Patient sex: F
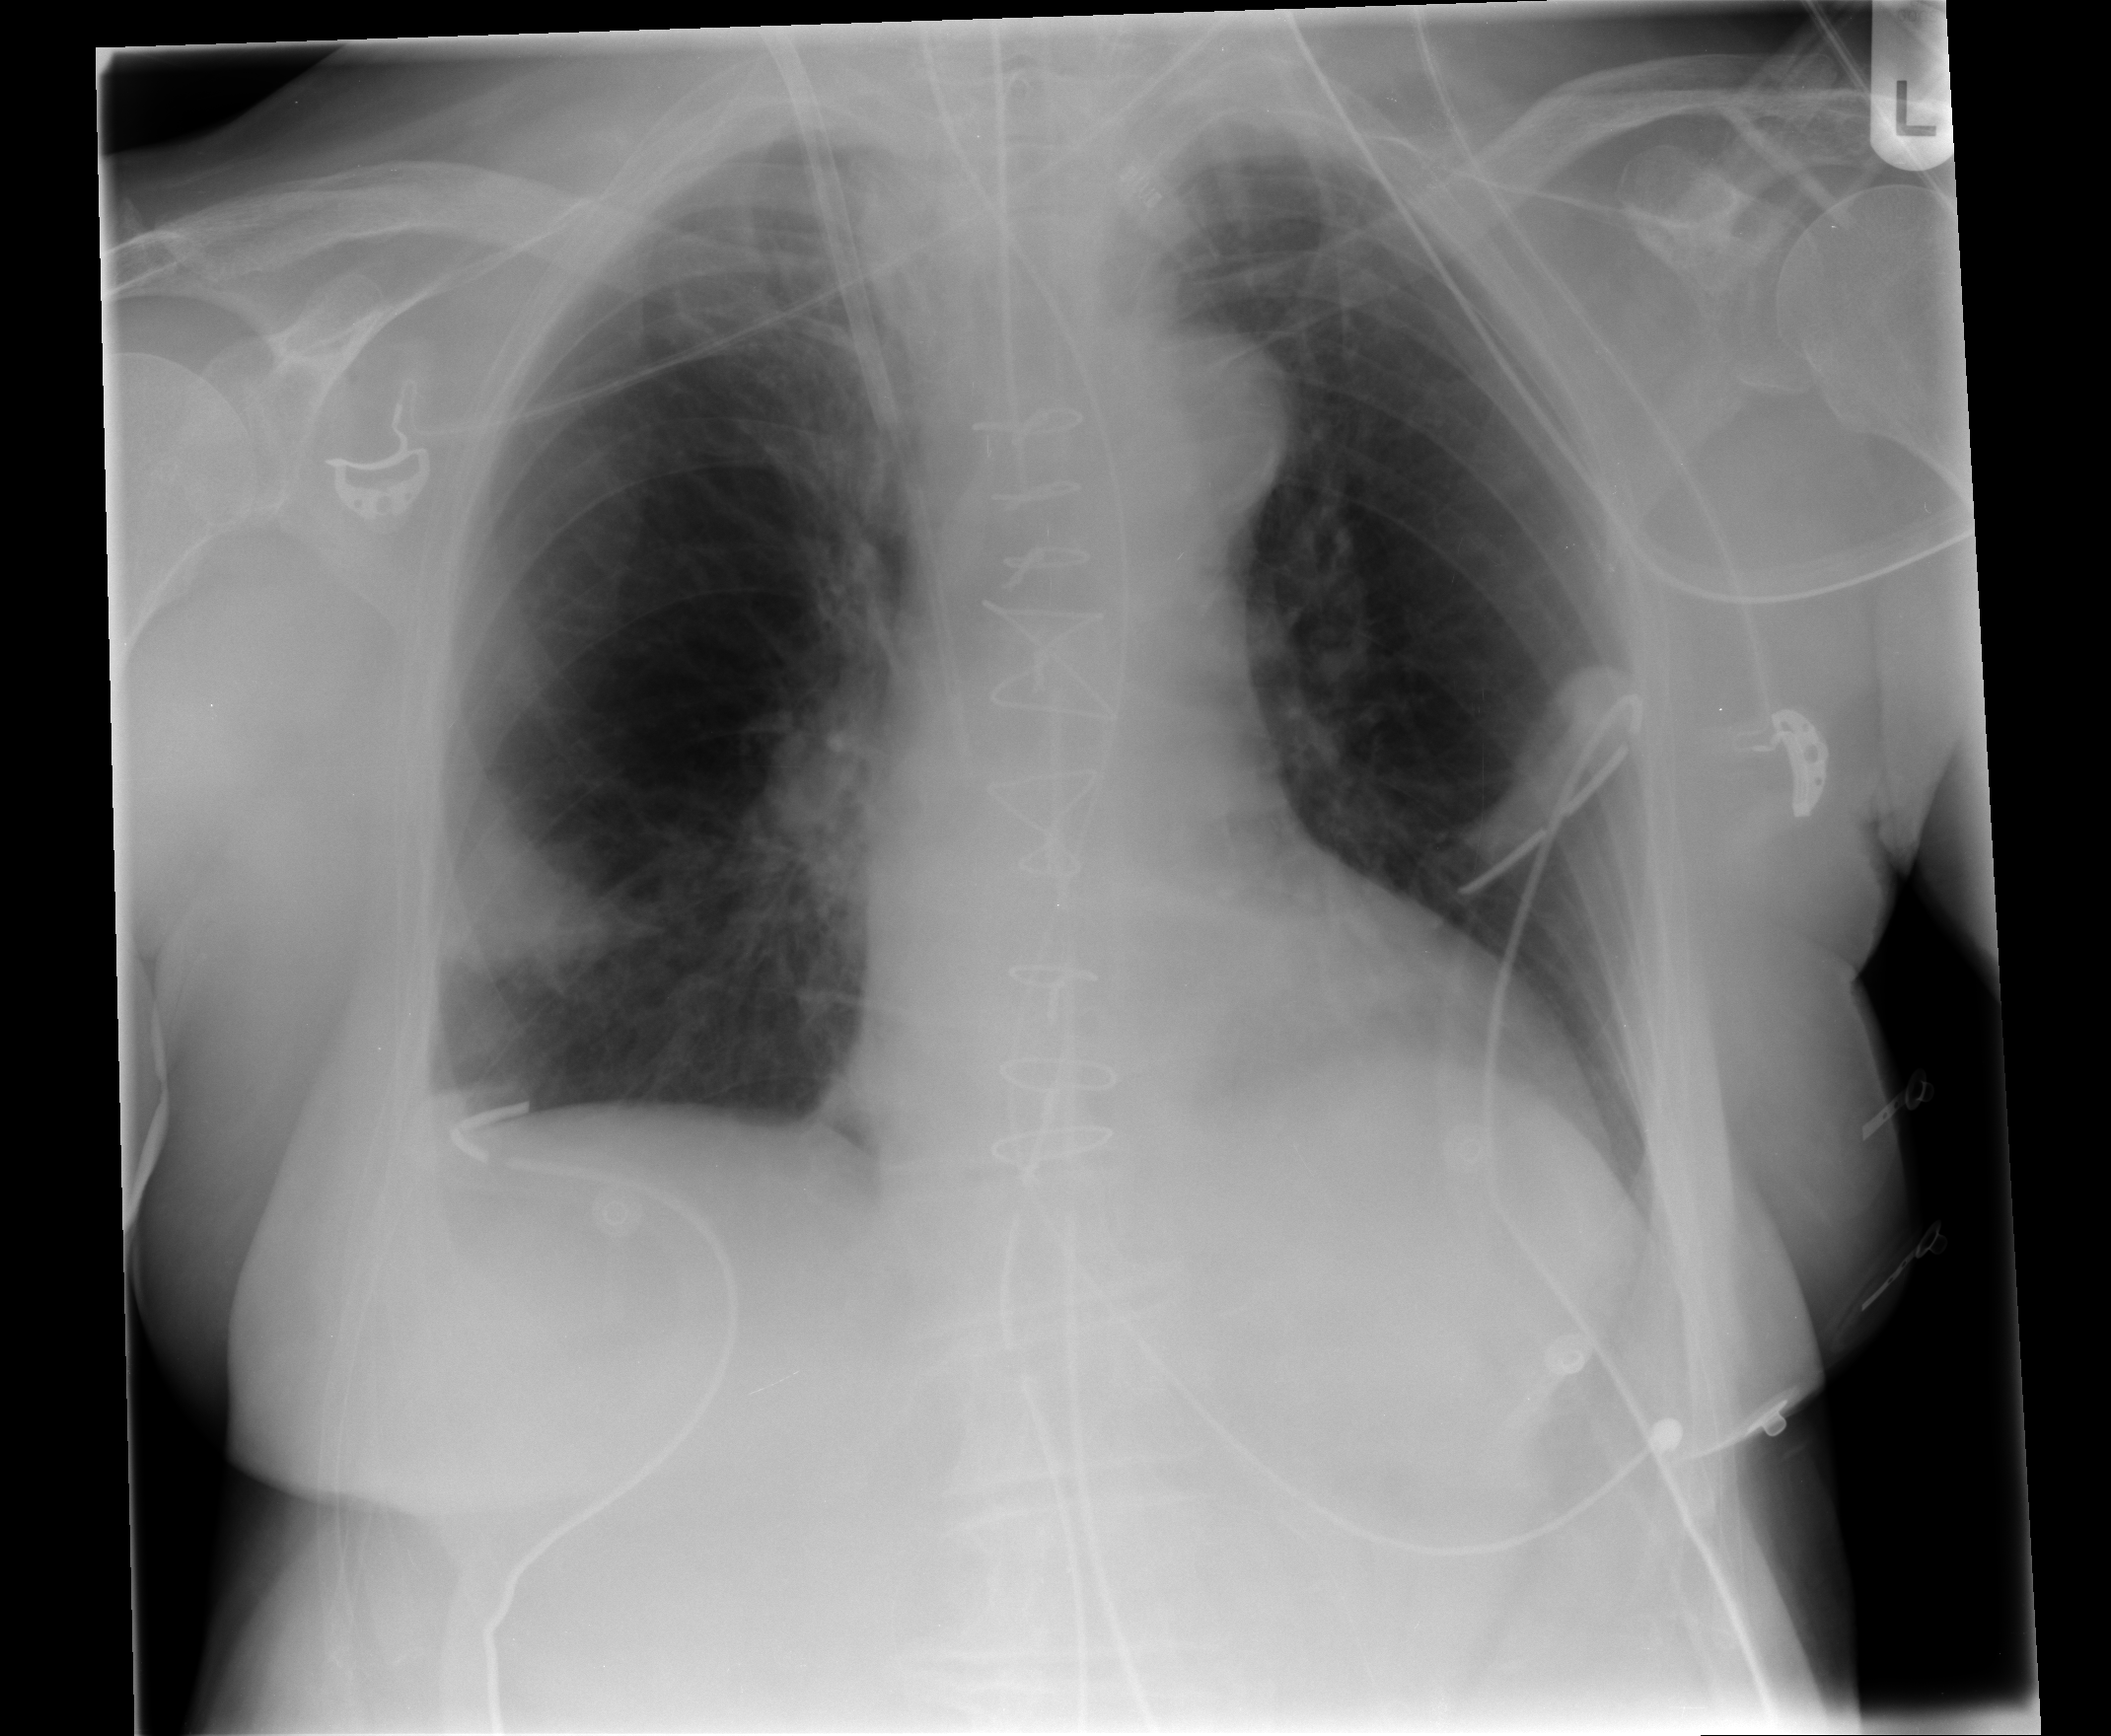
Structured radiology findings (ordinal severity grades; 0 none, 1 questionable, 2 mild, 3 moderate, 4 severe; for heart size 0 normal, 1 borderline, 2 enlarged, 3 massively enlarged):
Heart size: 1
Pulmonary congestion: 1
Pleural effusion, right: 2
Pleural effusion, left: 0
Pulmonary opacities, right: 2
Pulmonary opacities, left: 0
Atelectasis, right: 2
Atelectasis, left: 0